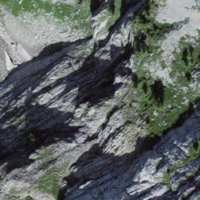
EUNIS habitat code: 48
Species observed at this site:
Prunella collaris
Montifringilla nivalis